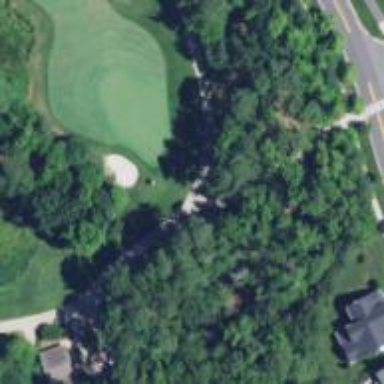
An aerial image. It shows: Golf path with asphalt surface.